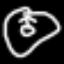
Label: clock